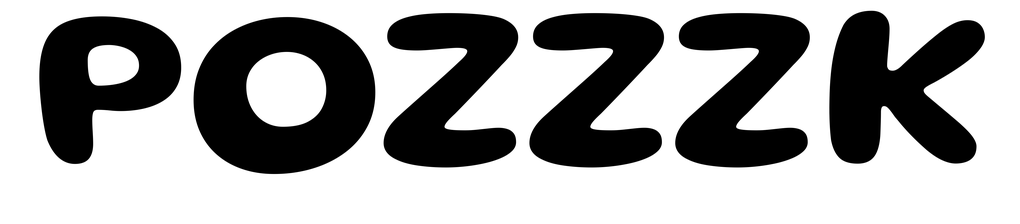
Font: Gluten_SemiBold